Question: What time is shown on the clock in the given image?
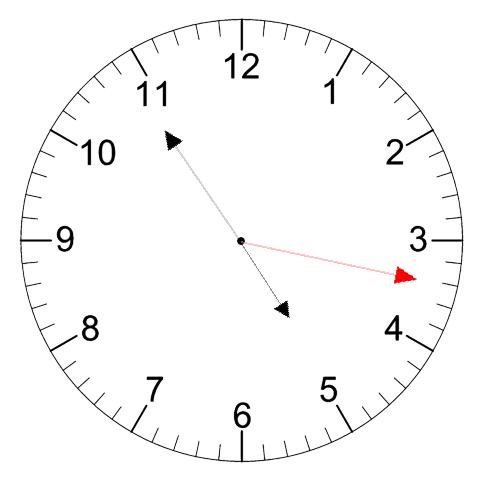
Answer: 04:54:17